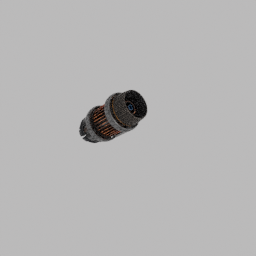
Label: mechanical